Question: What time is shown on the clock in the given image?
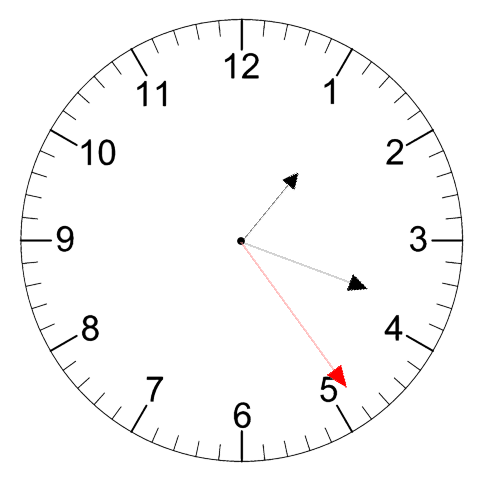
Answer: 01:18:24